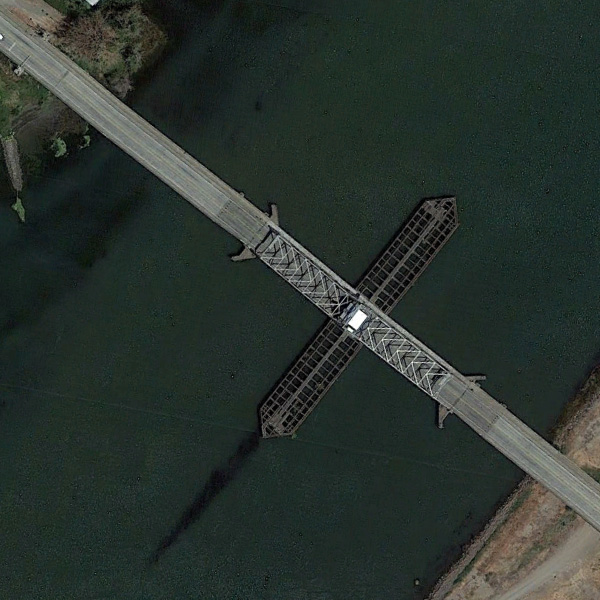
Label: Bridge